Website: crate-barrel
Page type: payment
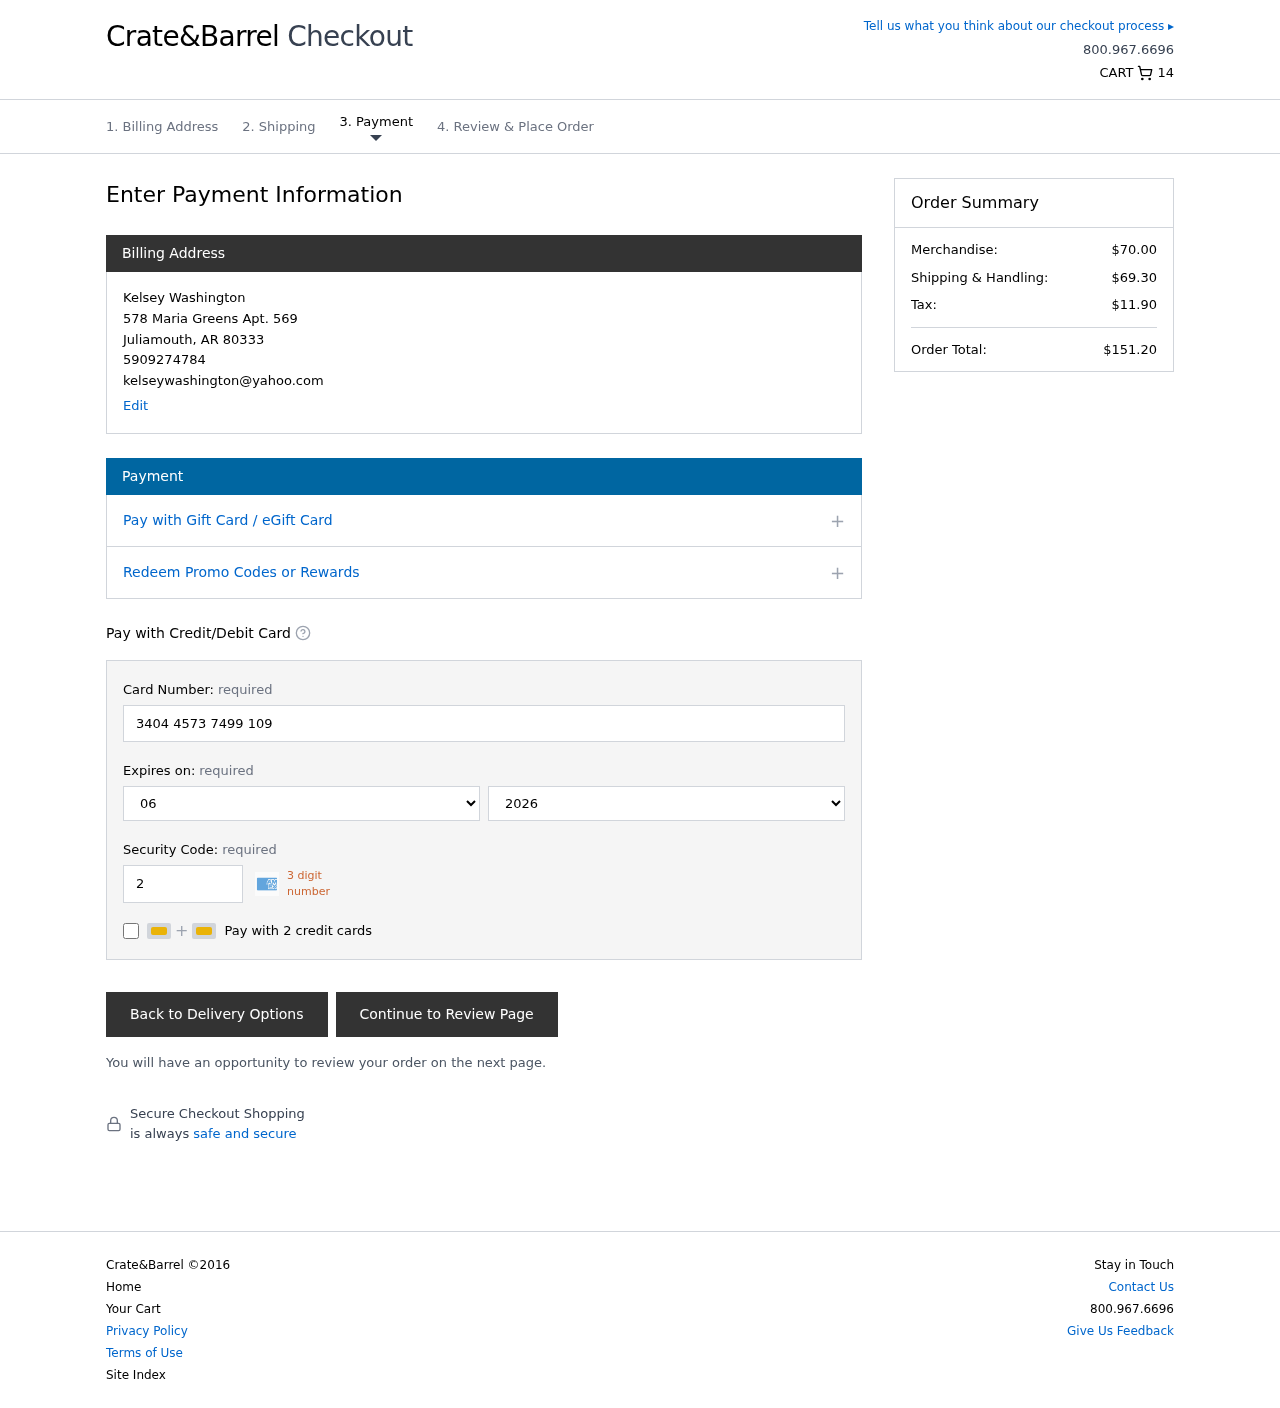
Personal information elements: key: PII_CARD_CVV
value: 2435
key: PII_CARD_EXPIRY_MONTH
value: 06
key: PII_CARD_EXPIRY_YEAR
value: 26
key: PII_CARD_NUMBER
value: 3404 4573 7499 109
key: PII_CITY
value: Juliamouth
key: PII_EMAIL
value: kelseywashington@yahoo.com
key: PII_FULLNAME
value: Kelsey Washington
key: PII_PHONE
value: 5909274784
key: PII_POSTCODE
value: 80333
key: PII_STATE_ABBR
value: AR
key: PII_STREET
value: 578 Maria Greens Apt. 569
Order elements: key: ORDER_NUM_ITEMS
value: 14
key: ORDER_SUBTOTAL
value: $70.00
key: ORDER_SHIPPING_COST
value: $69.30
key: ORDER_TAX
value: $11.90
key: ORDER_TOTAL
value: $151.20